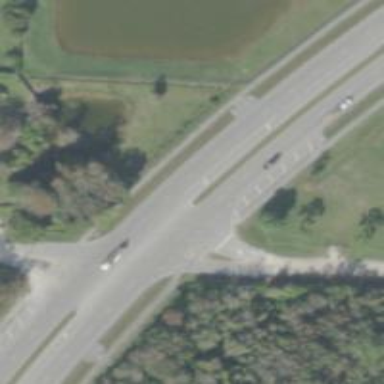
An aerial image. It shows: Stop road.